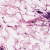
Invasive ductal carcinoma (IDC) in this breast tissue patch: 0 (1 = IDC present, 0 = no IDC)